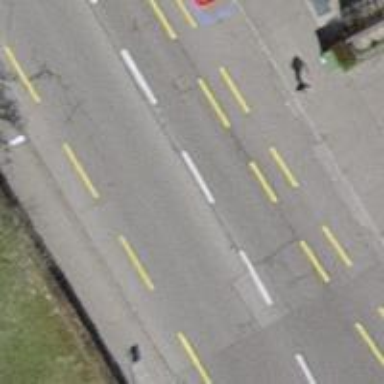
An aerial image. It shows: Secondary road with asphalt surface and designated cycle lane.